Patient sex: M
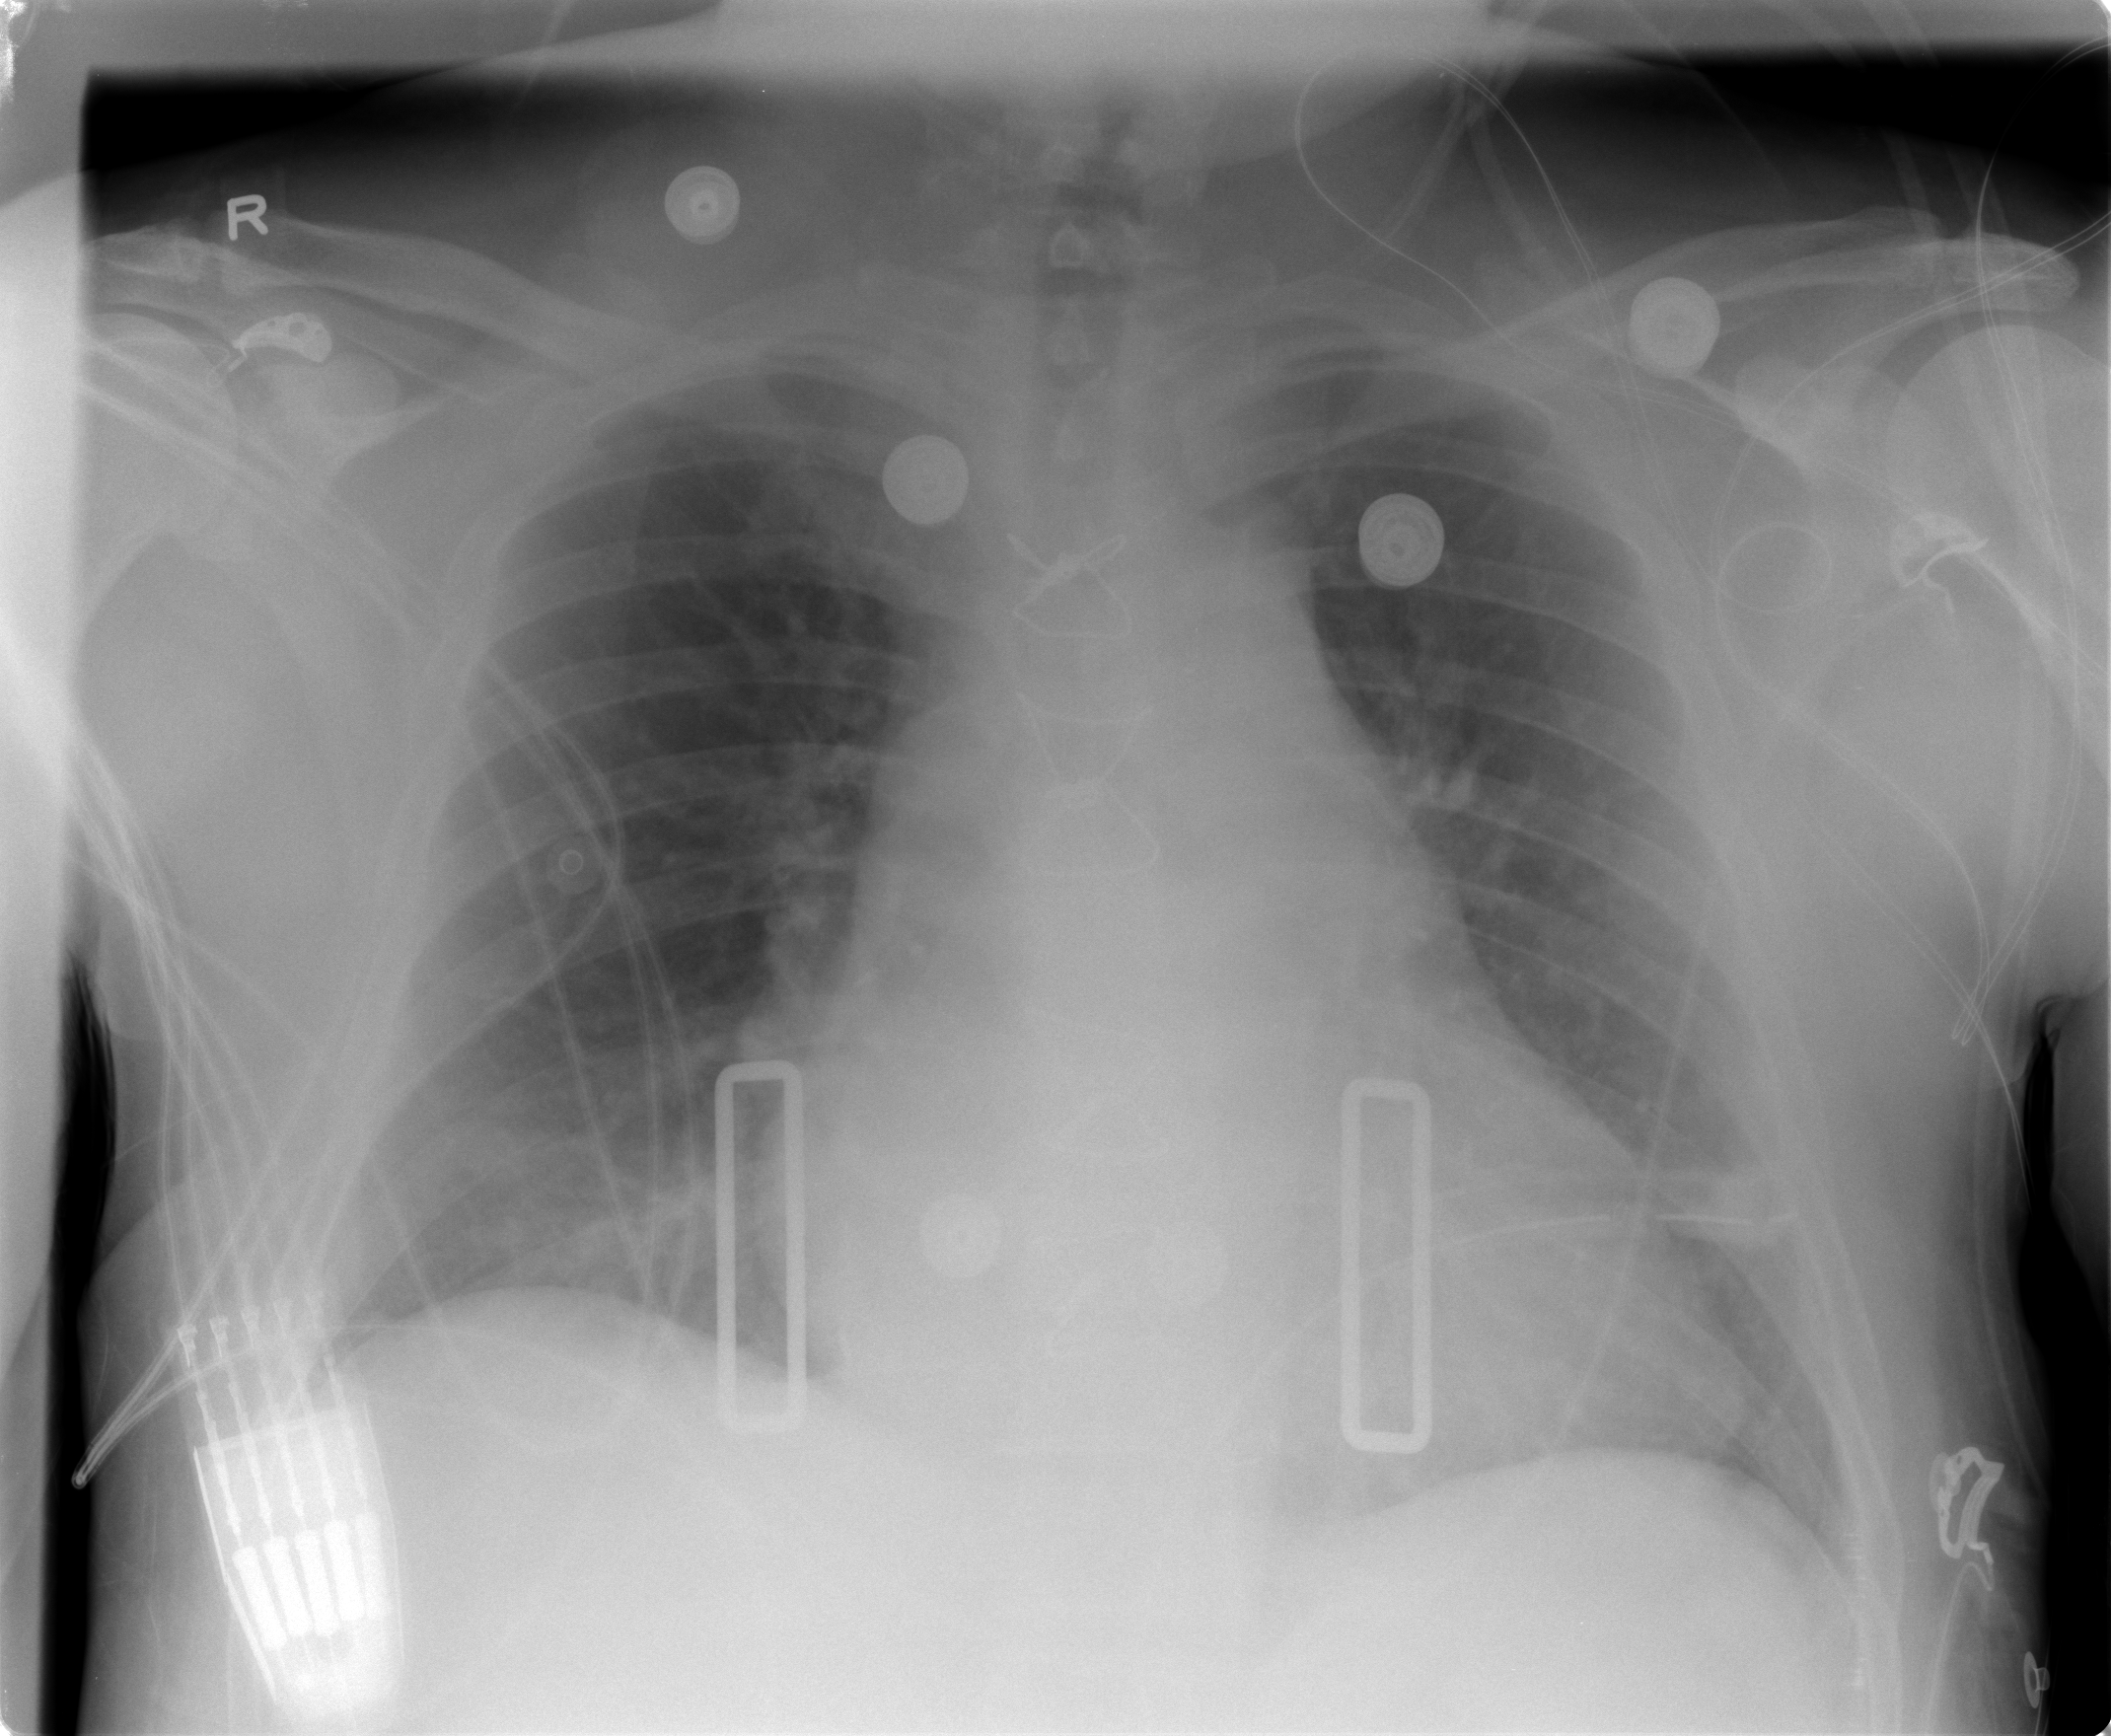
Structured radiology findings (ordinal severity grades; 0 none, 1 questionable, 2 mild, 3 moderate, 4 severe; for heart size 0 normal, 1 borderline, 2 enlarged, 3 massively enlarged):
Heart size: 2
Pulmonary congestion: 2
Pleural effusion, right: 0
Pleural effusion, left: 0
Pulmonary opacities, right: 0
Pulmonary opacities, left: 0
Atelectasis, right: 2
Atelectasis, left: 2